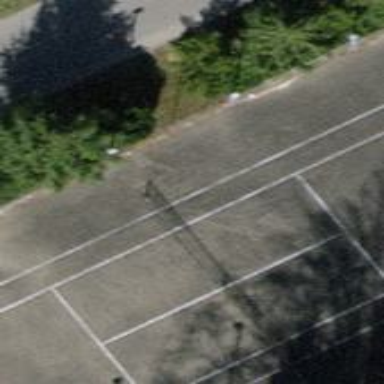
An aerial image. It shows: Tennis court on pitch designated for leisure land.